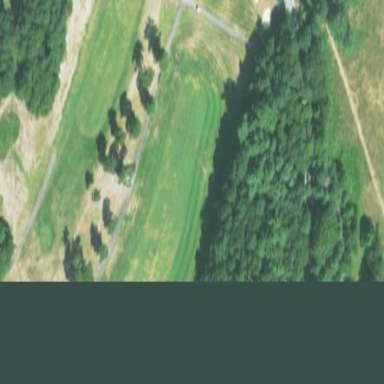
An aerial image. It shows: Grassy area designated as golf fairway.